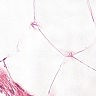
Metastatic tissue present: no